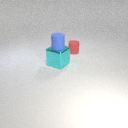
large cyan metal cube below small blue rubber cylinder